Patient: sex F, age 64
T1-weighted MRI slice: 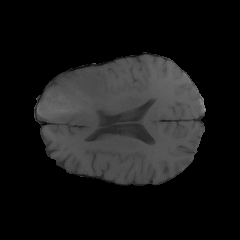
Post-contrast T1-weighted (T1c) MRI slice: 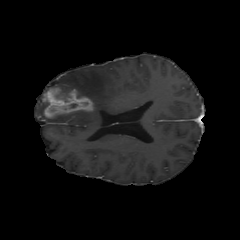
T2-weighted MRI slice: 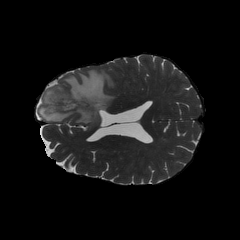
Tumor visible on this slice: yes
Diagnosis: Glioblastoma, IDH-wildtype
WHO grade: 4